Question: This question, <URL>, gave me an opportunity to try Apache Pivot. I have exactly one day's experience with Pivot.
Here's the GUI I've been able to create.

My questions are:
1. How do I size the TextArea that's part of the Expander, so that the Expander, ScrollPane, and TextArea fill the width of the window, and the TextArea is tall enough to hold an arbitrary amount of text?
2. How do I size the height of the ScrollPane of the Expander so that when all of the text areas are expanded, the 3 Expanders fit the height of the window?
Here is the source code that created the GUI. I'm using version 2.0.2 of Apache Pivot.
'''
import java.io.IOException;
import java.io.Reader;
import java.io.StringReader;
import java.util.ArrayList;
import java.util.List;
import org.apache.pivot.collections.Map;
import org.apache.pivot.wtk.Application;
import org.apache.pivot.wtk.BoxPane;
import org.apache.pivot.wtk.DesktopApplicationContext;
import org.apache.pivot.wtk.Display;
import org.apache.pivot.wtk.Expander;
import org.apache.pivot.wtk.Orientation;
import org.apache.pivot.wtk.ScrollPane;
import org.apache.pivot.wtk.TextArea;
import org.apache.pivot.wtk.Window;
public class Segments implements Application {
protected SectionCollection collection;
protected Window window;
@Override
public void startup(Display display, Map<String, String> properties) {
collection = new SectionCollection();
new SectionCollectionCreator(collection);
window = new Window();
window.setTitle("Segments");
window.setMaximized(true);
BoxPane boxPane = new BoxPane();
boxPane.setOrientation(Orientation.VERTICAL);
for (int i = 0; i < collection.size(); i++) {
SectionText sectionText = collection.get(i);
TextArea textArea = new TextArea();
textArea.setEditable(false);
textArea.setPreferredSize(400, 220);
try {
textArea.setText(sectionText.getTopic());
} catch (IOException e) {
e.printStackTrace();
}
ScrollPane textScrollPane = new ScrollPane();
textScrollPane.setPreferredSize(420, 100);
textScrollPane.setVerticalScrollBarPolicy(
ScrollPane.ScrollBarPolicy.AUTO);
textScrollPane.setView(textArea);
Expander expander = new Expander();
expander.setTitle(sectionText.getTitle());
expander.setContent(textScrollPane);
expander.setExpanded(false);
boxPane.add(expander);
}
ScrollPane expanderScrollPane = new ScrollPane();
expanderScrollPane.setHorizontalScrollBarPolicy(
ScrollPane.ScrollBarPolicy.AUTO);
expanderScrollPane.setVerticalScrollBarPolicy(
ScrollPane.ScrollBarPolicy.AUTO);
expanderScrollPane.setView(boxPane);
window.setContent(expanderScrollPane);
window.open(display);
}
@Override
public boolean shutdown(boolean optional) {
if (window != null) {
window.close();
}
return false;
}
@Override
public void suspend() {
}
@Override
public void resume() {
}
public static void main(String[] args) {
DesktopApplicationContext.main(Segments.class, args);
}
public class SectionText {
protected String title;
protected Reader topic;
public SectionText(String title, Reader topic) {
this.title = title;
this.topic = topic;
}
public String getTitle() {
return title;
}
public Reader getTopic() {
return topic;
}
}
public class SectionCollection {
protected List<SectionText> collection;
public SectionCollection() {
this.collection = new ArrayList<SectionText>();
}
public void add(SectionText sectionText) {
collection.add(sectionText);
}
public int size() {
return collection.size();
}
public SectionText get(int index) {
return collection.get(index);
}
}
public class SectionCollectionCreator {
protected SectionCollection collection;
protected static final String text = "Attributes, Styles and Style Contexts
"
+ "The simple PlainDocument class that you saw in the previous "
+ "chapter is only capable of holding text. The more complex text "
+ "components use a more sophisticated model that implements the "
+ "StyledDocument interface. StyledDocument is a sub-interface of "
+ "Document that contains methods for manipulating attributes that "
+ "control the way in which the text in the document is displayed. "
+ "The Swing text package contains a concrete implementation of "
+ "StyledDocument called DefaultStyledDocument that is used as the "
+ "default model for JTextPane and is also the base class from which "
+ "more specific models, such as the HTMLDocument class that handles "
+ "input in HTML format, can be created. In order to make use of "
+ "DefaultStyledDocument and JTextPane, you need to understand how "
+ "Swing represents and uses attributes.";
public SectionCollectionCreator(SectionCollection collection) {
this.collection = collection;
String title = "Title ";
for (int i = 1; i <= 3; i++) {
SectionText sectionText = new SectionText(title + i,
new StringReader(text));
collection.add(sectionText);
}
}
}
}
'''
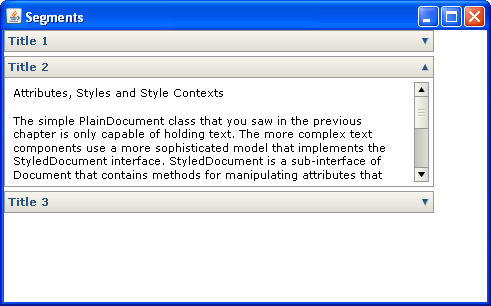
Answer: You might also want to consider putting your components inside a FillPane, which causes them to be sized to fill the available area. This seems to be the Pivot way of doing things.